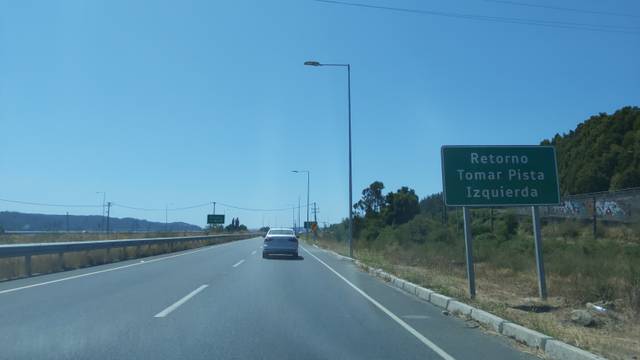
Region: Chile
Coordinates: -36.894, -73.036